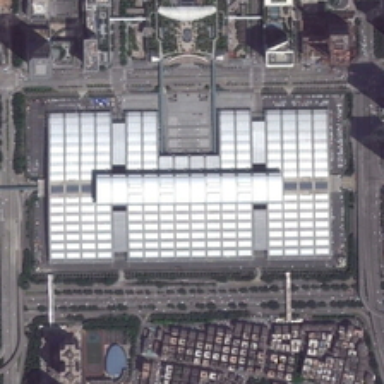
Many buildings are around a large center building .